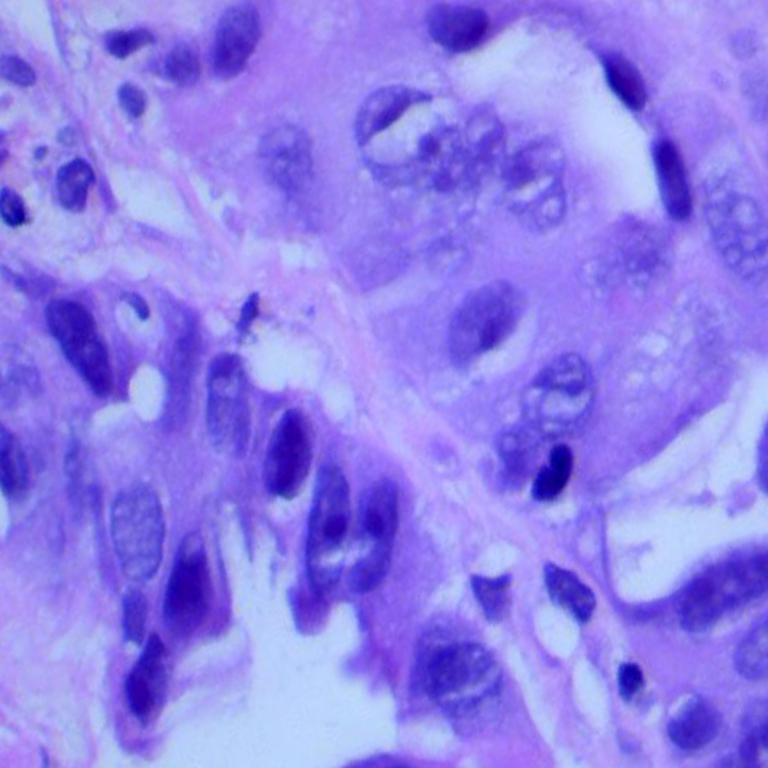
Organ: lung
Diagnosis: adenocarcinomas